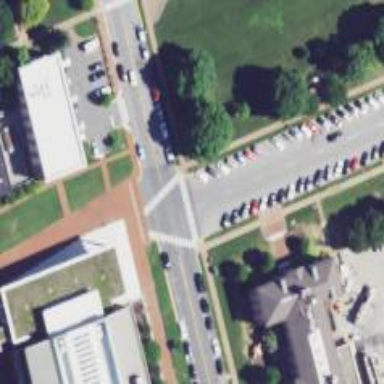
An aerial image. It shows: Zebra crossing for pedestrians.